Question: I have one problem on my project. I would like access my function when iframe is over, but <URL> how i can do this, but all solutions not worked, i dont know why?
My project have templates of Asp.Net Web Application (.NET Framework).
Script js, when create a iframe and "try" connect to my function on WebForm1.aspx.cs:
'''
<script>
const tag = document.createElement("script");
tag.id = "iframe-demo";
tag.src = "https://www.youtube.com/iframe_api";
const [firstScriptTag] = document.getElementsByTagName("script");
firstScriptTag.parentNode.insertBefore(tag, firstScriptTag);
let player;
window.onYouTubeIframeAPIReady = () => {
player = new window.YT.Player("player", {
width: 500,
height: 500,
videoId: "M7lc1UVf-VE",
events: {
onStateChange: window.onPlayerStateChange
}
});
};
window.onPlayerStateChange = (event) => {
if (event.data === 0) {
jQuery.ajax({/* * */
method: "POST",
url: "/WebForm1.aspx/returnid",
error: function (XMLHttpRequest, textStatus, errorThrown) {
console.log(textStatus);
},
success: function (result) {
console.log("success");
}
});
}
};
</script>
'''
Code of WebForm1.aspx.cs:
'''
[WebMethod]//[WebMethod()]
public static string returnid(string subject, string message, string messageId, string pupilId)
{
Console.WriteLine("testar");
return "";//https://www.youtube.com/watch?v=8elyZ6aGgZY
}
'''
I try use $.ajax, ajax, $Jquery there * and dont work.
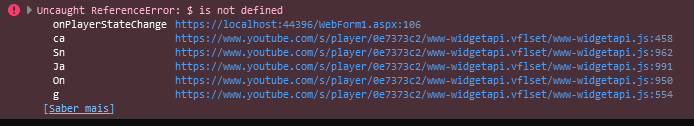
Answer: Try calling the AJAX this way, to see if will hit the method:
'''
jQuery.ajax({
method: "POST",
url: "WebForm1.aspx/returnid",
contentType: "application/json; charset=utf-8",
dataType: "json",
data: JSON.stringify({ subject: "subject", message: "message", messageId: 1, pupilId: 1 }),
error: function (XMLHttpRequest, textStatus, errorThrown) {
console.log("Error", errorThrown);
},
success: function (result) {
console.log("success", result);
}
});
'''